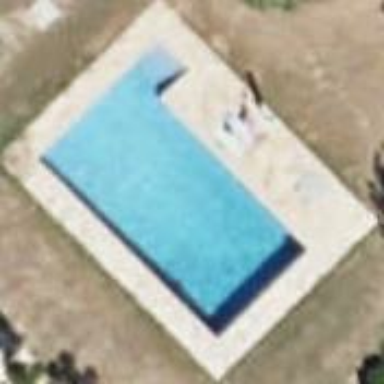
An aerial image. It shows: Swimming pool located in leisure land.